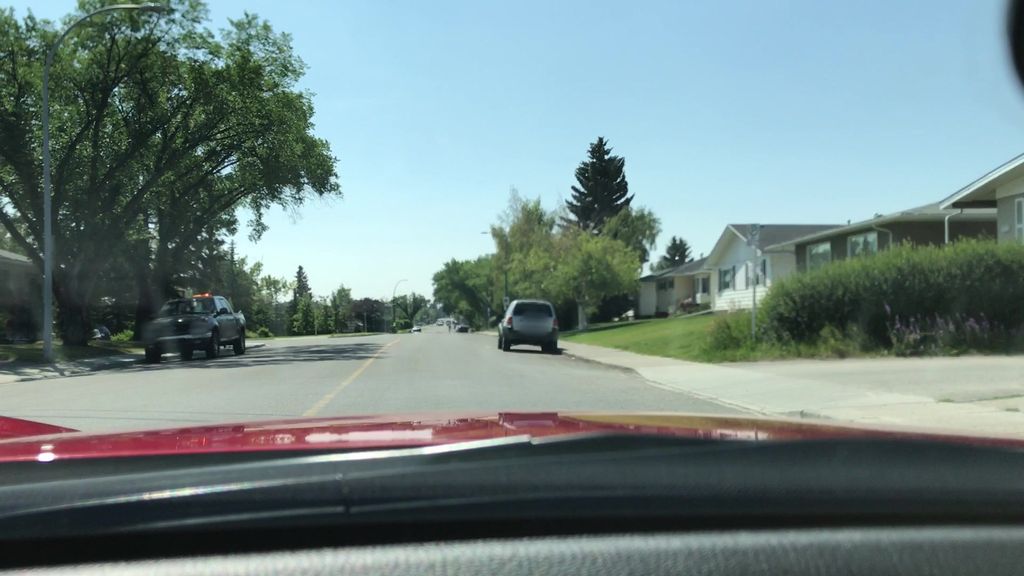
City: calgary